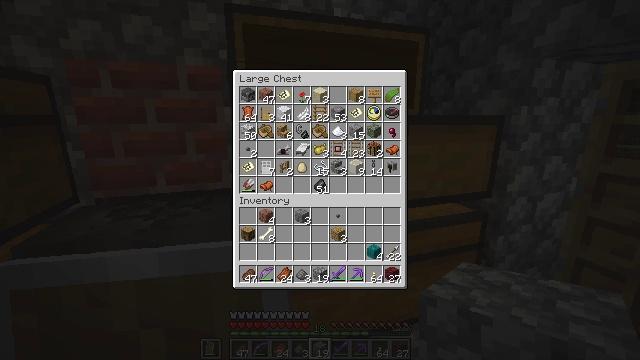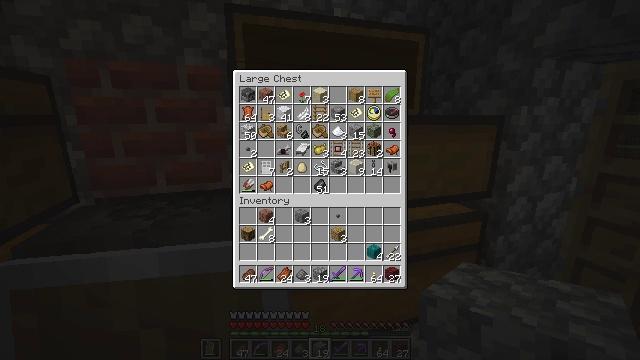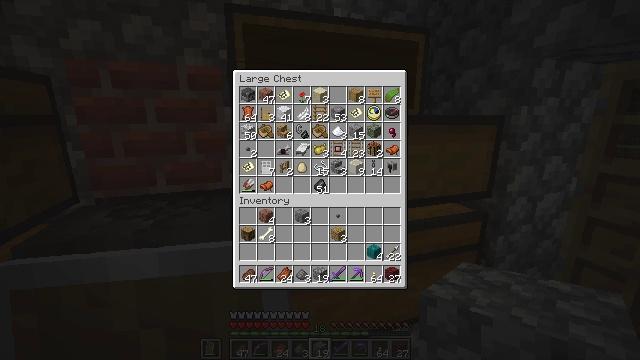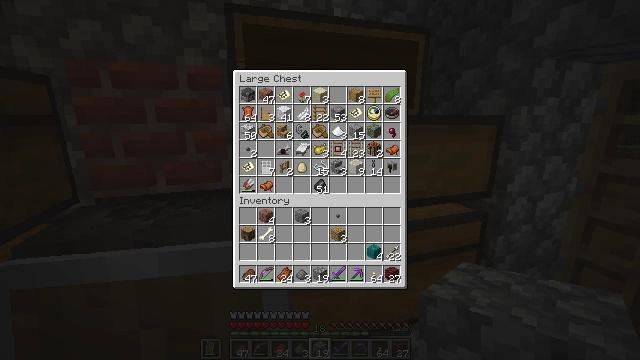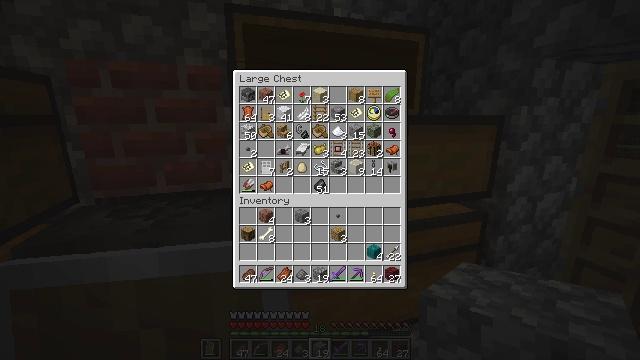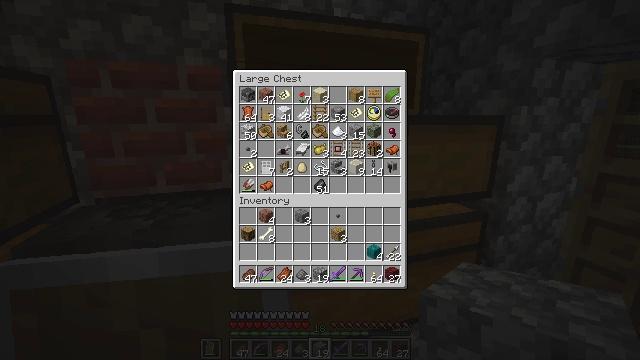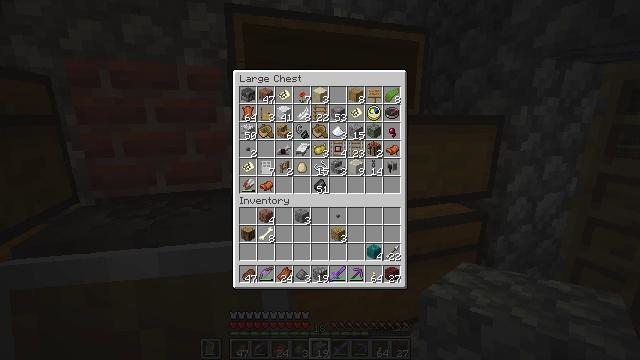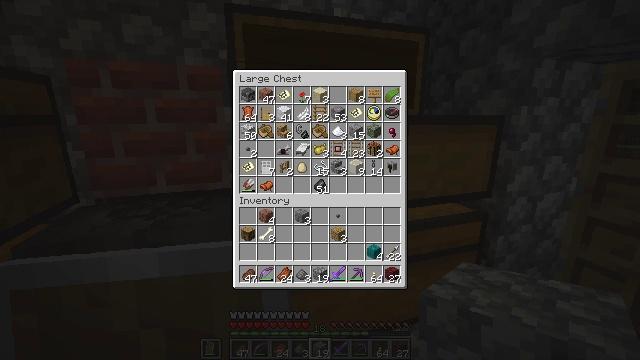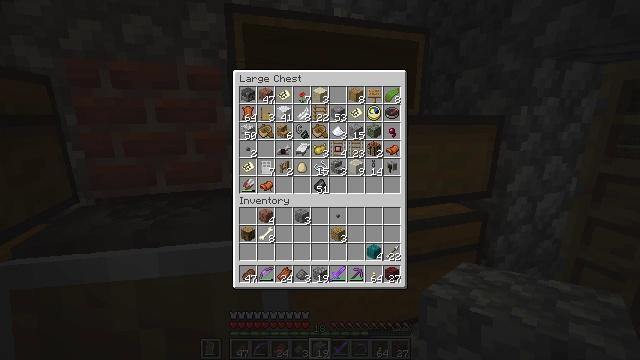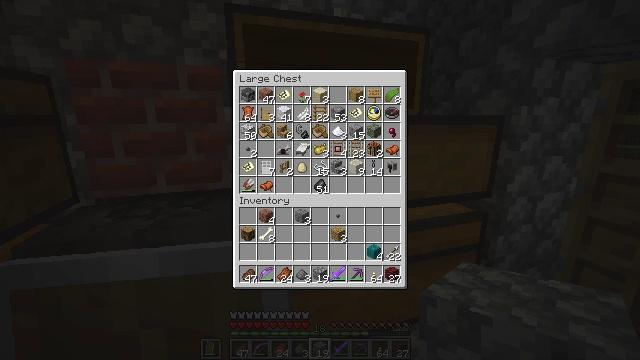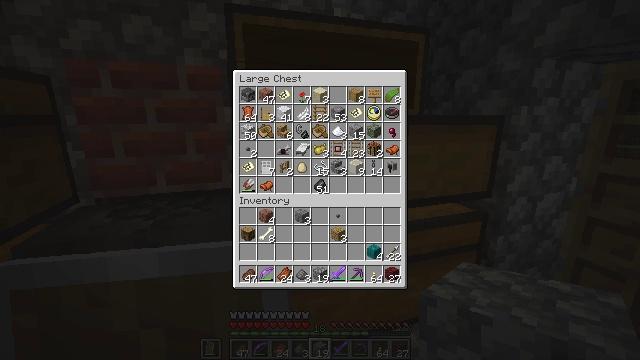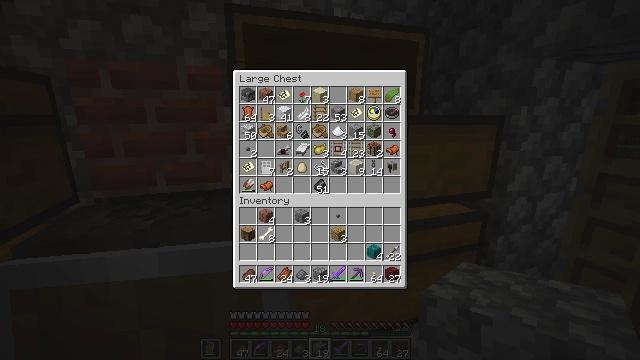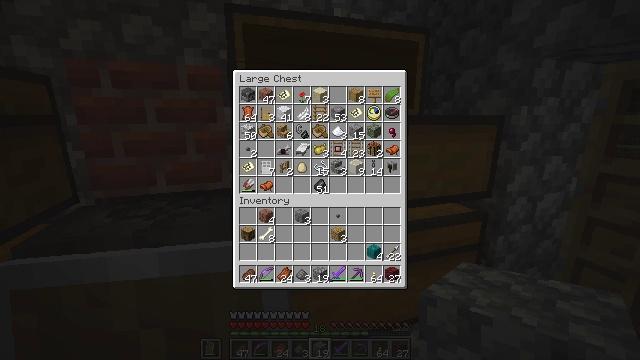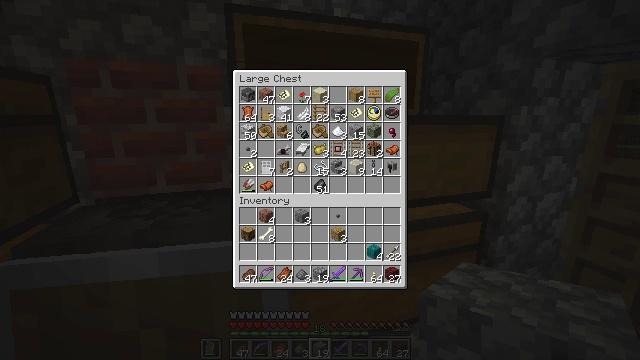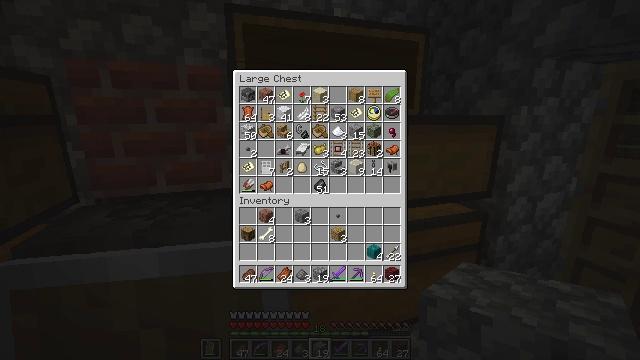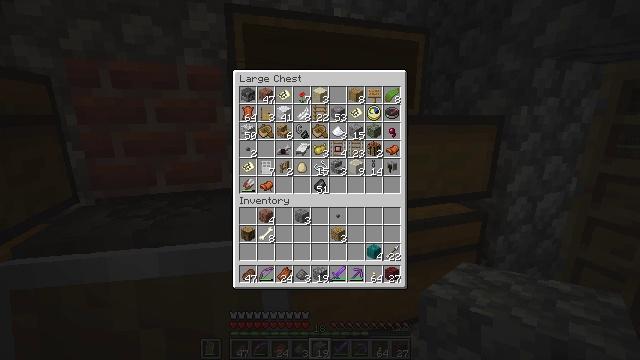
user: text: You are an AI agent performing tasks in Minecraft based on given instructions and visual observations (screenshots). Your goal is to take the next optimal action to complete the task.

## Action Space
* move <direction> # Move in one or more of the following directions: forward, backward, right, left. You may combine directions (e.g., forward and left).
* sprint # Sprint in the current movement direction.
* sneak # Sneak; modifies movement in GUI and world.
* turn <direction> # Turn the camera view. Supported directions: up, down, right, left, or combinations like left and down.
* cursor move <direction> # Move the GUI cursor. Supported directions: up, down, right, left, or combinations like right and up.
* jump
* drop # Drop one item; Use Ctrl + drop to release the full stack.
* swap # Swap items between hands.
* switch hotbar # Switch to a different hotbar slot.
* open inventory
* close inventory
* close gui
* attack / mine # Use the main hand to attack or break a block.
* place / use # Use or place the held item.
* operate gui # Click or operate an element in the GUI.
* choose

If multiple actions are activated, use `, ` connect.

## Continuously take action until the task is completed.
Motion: motion action
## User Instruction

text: Mine the grass in the plains.
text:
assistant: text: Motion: no_op
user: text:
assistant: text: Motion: no_op
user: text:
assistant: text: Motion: no_op
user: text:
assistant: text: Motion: no_op
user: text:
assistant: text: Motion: no_op
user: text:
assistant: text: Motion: no_op
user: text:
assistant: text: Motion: no_op
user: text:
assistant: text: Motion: no_op
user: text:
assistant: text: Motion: no_op
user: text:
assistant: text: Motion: no_op
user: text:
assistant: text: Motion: no_op
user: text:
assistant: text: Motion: no_op
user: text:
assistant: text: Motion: no_op
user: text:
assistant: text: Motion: no_op
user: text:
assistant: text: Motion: no_op
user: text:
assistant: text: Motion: no_op
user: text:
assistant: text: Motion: no_op
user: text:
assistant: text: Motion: no_op
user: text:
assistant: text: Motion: no_op
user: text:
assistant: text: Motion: no_op
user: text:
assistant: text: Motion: no_op
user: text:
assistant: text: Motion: no_op
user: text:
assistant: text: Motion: no_op
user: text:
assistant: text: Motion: no_op
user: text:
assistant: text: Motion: no_op
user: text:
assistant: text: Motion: no_op
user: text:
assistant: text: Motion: no_op
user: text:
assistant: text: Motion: no_op
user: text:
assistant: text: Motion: no_op
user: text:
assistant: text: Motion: no_op